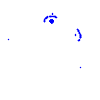
Particle: pion